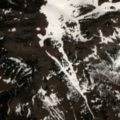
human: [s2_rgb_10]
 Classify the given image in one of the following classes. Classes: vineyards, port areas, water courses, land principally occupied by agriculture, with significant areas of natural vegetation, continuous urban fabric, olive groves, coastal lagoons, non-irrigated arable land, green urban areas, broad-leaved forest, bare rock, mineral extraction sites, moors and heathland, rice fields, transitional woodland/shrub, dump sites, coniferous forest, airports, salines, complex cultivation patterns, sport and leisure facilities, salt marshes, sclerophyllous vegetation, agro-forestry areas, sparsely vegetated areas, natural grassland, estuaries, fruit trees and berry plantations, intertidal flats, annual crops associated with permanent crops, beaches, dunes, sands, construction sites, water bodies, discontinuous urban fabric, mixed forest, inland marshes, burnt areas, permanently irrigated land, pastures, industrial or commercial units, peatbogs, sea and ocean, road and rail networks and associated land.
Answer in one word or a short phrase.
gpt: coniferous forest, natural grassland, moors and heathland, bare rock, sparsely vegetated areas